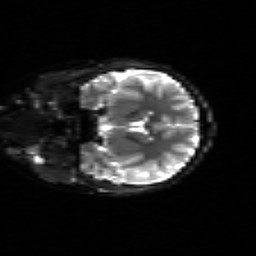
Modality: sbref
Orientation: coronal
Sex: male
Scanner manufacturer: siemens
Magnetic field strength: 3 T
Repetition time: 5 s
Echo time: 0.071 s